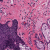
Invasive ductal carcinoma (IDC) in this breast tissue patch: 0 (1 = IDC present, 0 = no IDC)